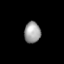
Tissue: lung
Cell type: Epithelial cells
Senescence score: 0.6039
Nuclear area (px): 339
Mean DAPI intensity: 157.652